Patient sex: M
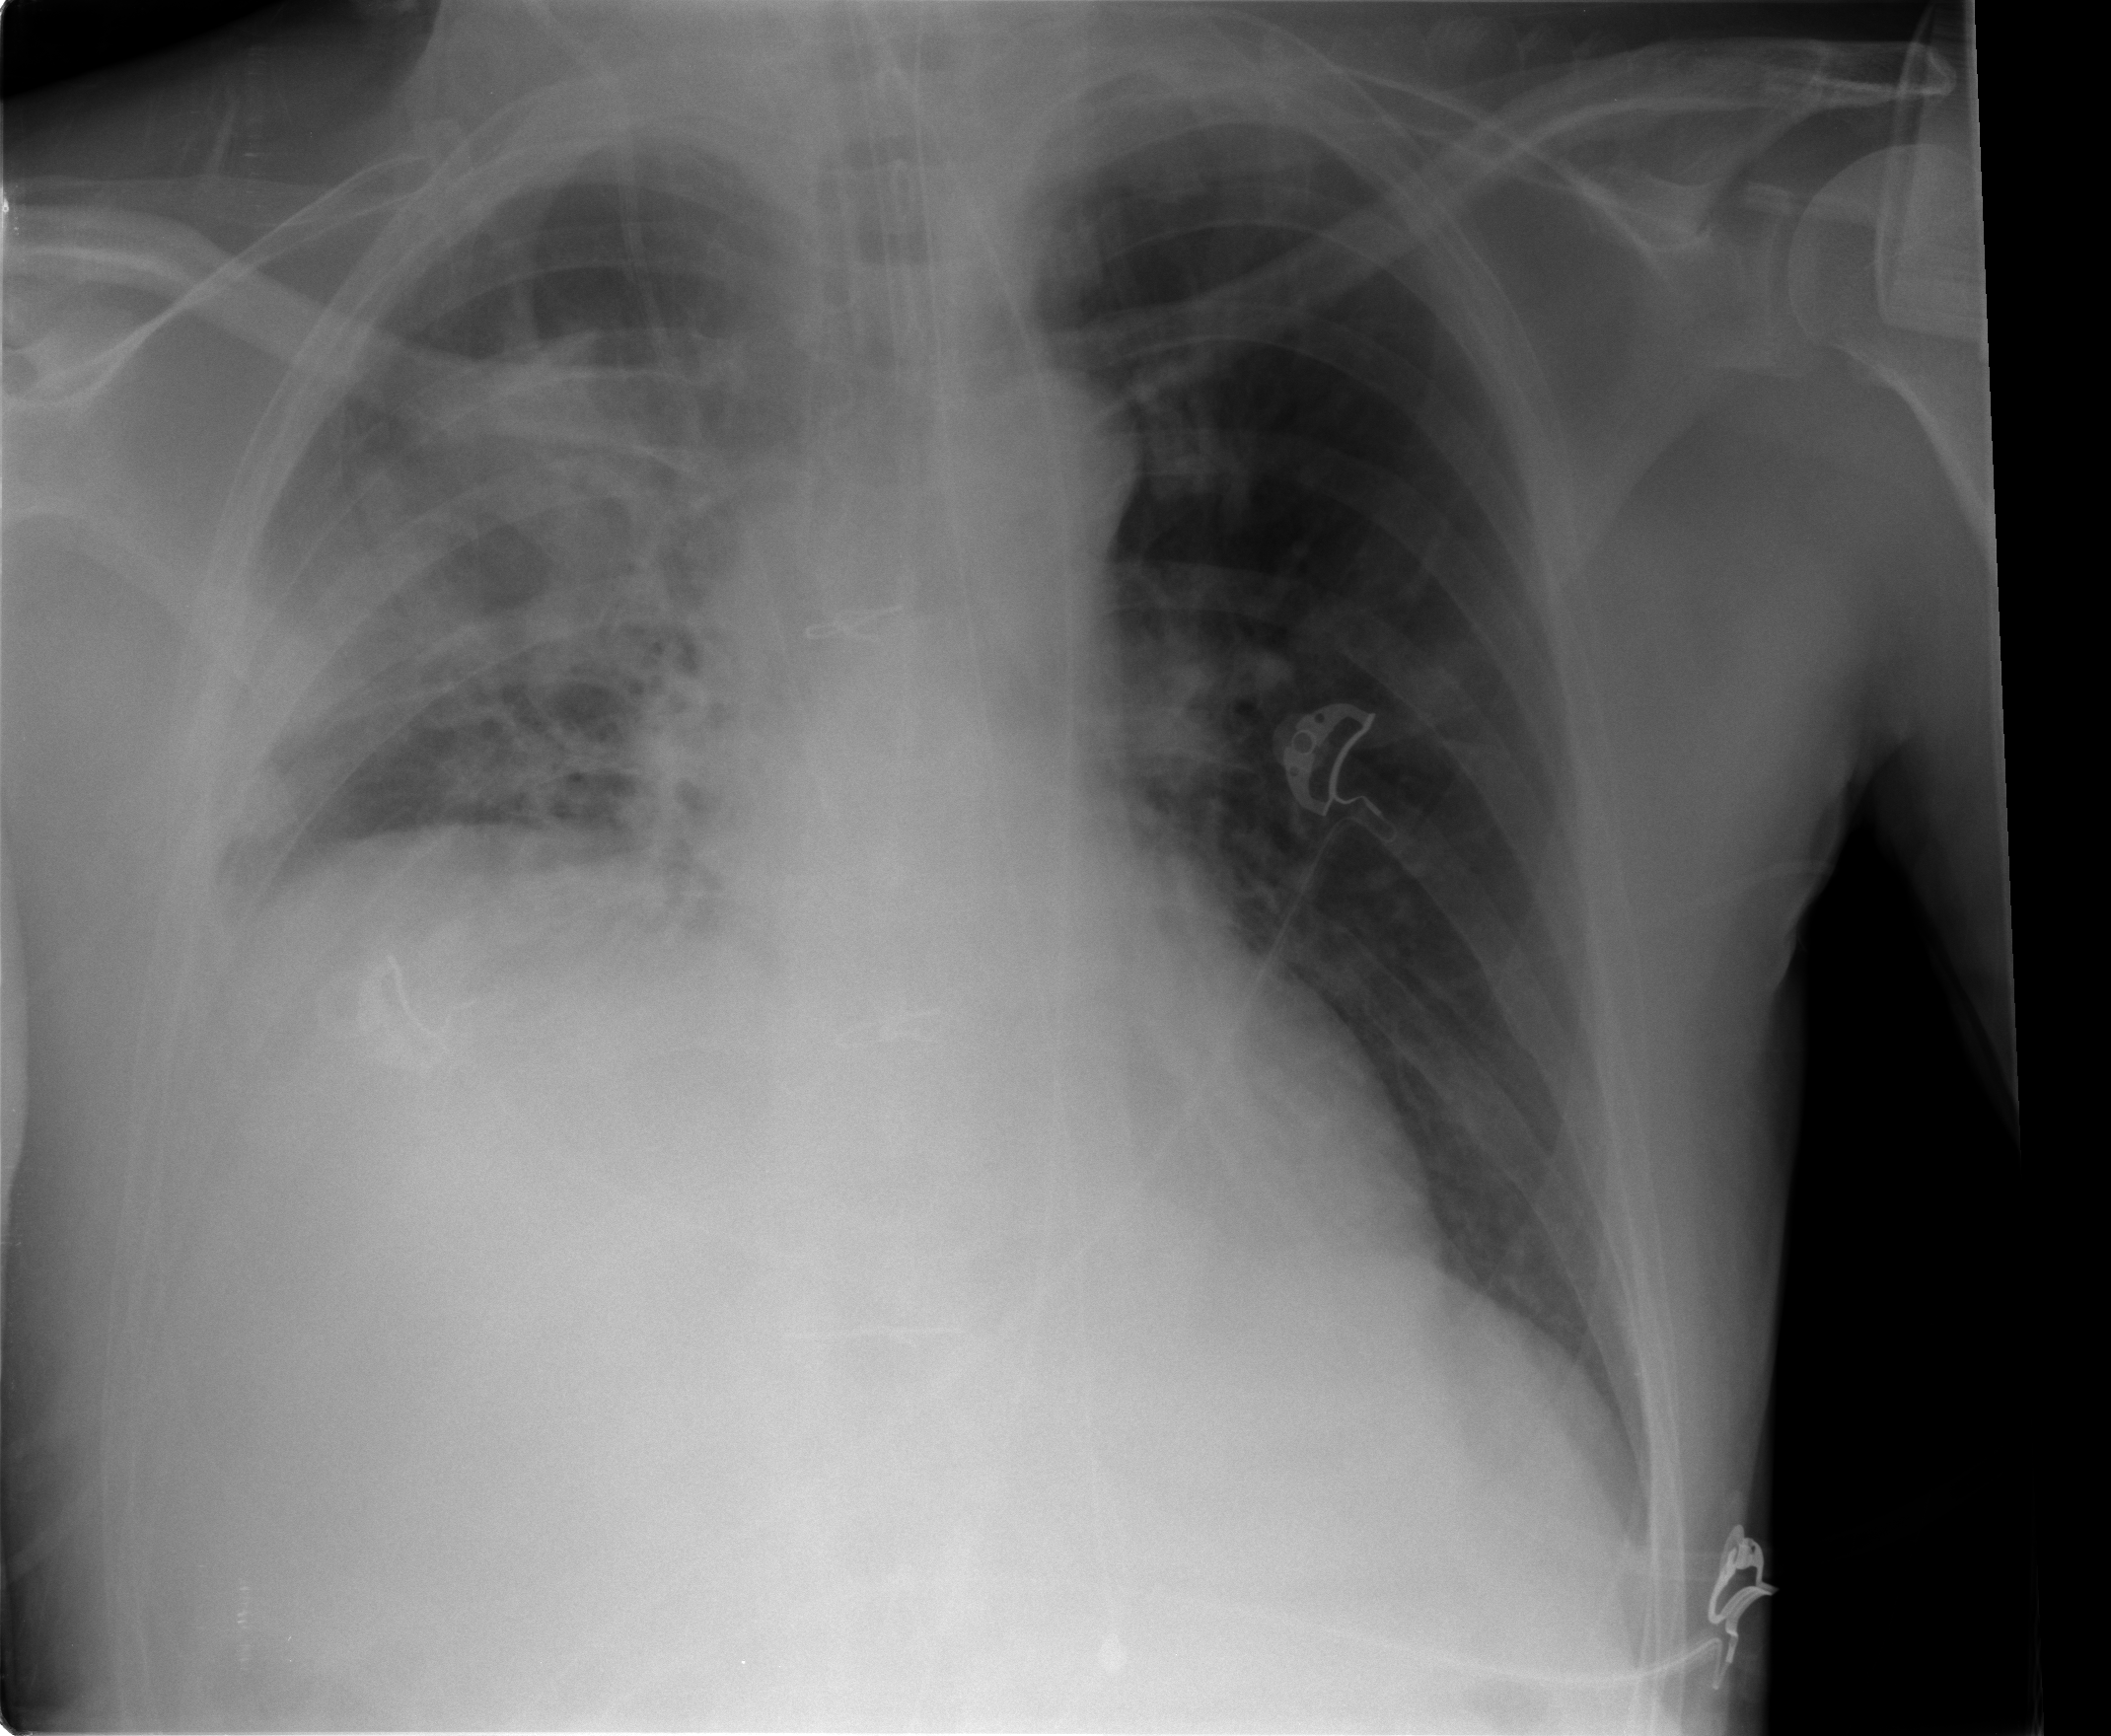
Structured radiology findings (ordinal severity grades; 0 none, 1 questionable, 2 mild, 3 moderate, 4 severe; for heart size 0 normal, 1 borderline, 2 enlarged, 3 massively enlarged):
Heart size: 0
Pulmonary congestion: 0
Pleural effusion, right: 2
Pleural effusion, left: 0
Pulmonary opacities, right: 3
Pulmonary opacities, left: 0
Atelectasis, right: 0
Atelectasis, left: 0